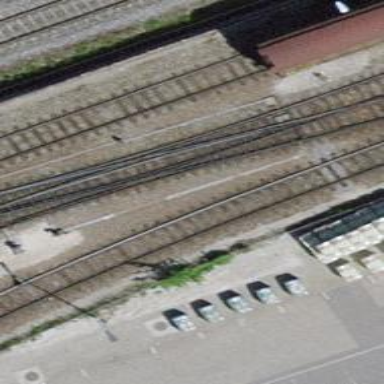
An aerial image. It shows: Railway switch.